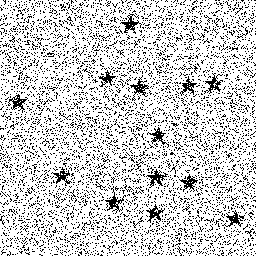
Squares: 0
Triangles: 0
Stars: 13
Total shapes: 13